Interaction volume radius: 5 \u00c5
Interaction volume height: 30 \u00c5
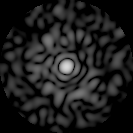
Disorder parameter: 0.832